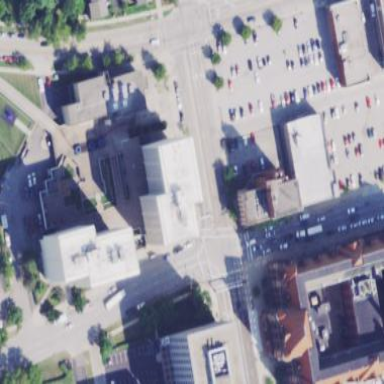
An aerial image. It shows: Public townhall.